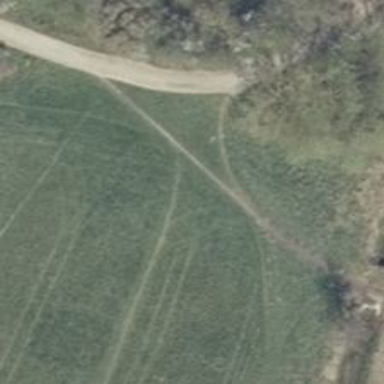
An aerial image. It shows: Dirt path.